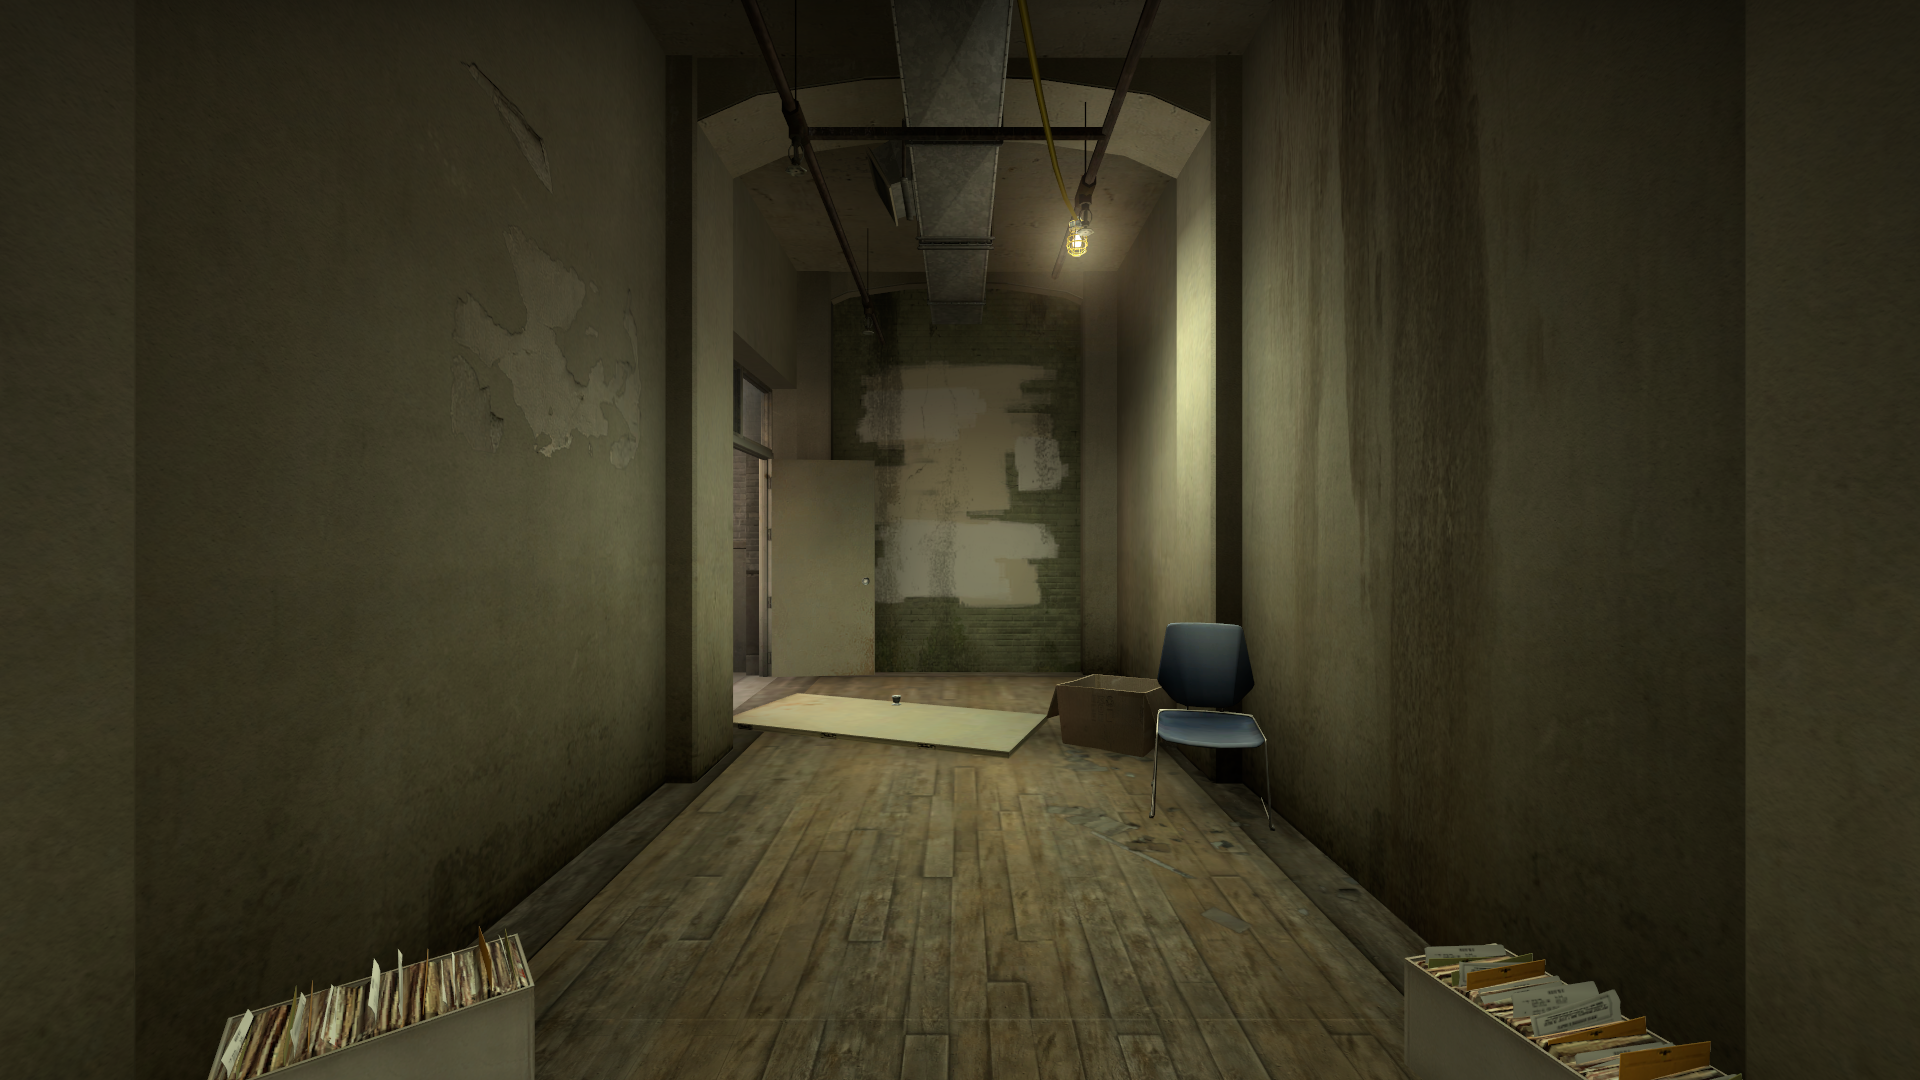
Map: de_train